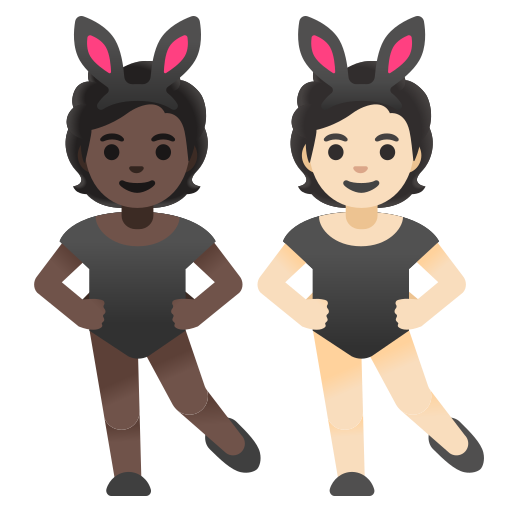
Emoji: 🧑🏿‍🐰‍🧑🏻